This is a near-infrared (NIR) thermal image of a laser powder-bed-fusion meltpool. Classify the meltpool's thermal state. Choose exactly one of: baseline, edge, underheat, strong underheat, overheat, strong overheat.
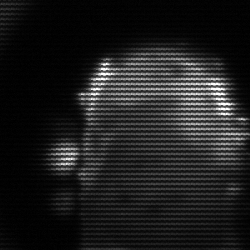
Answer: baseline